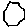
Label: hexagon